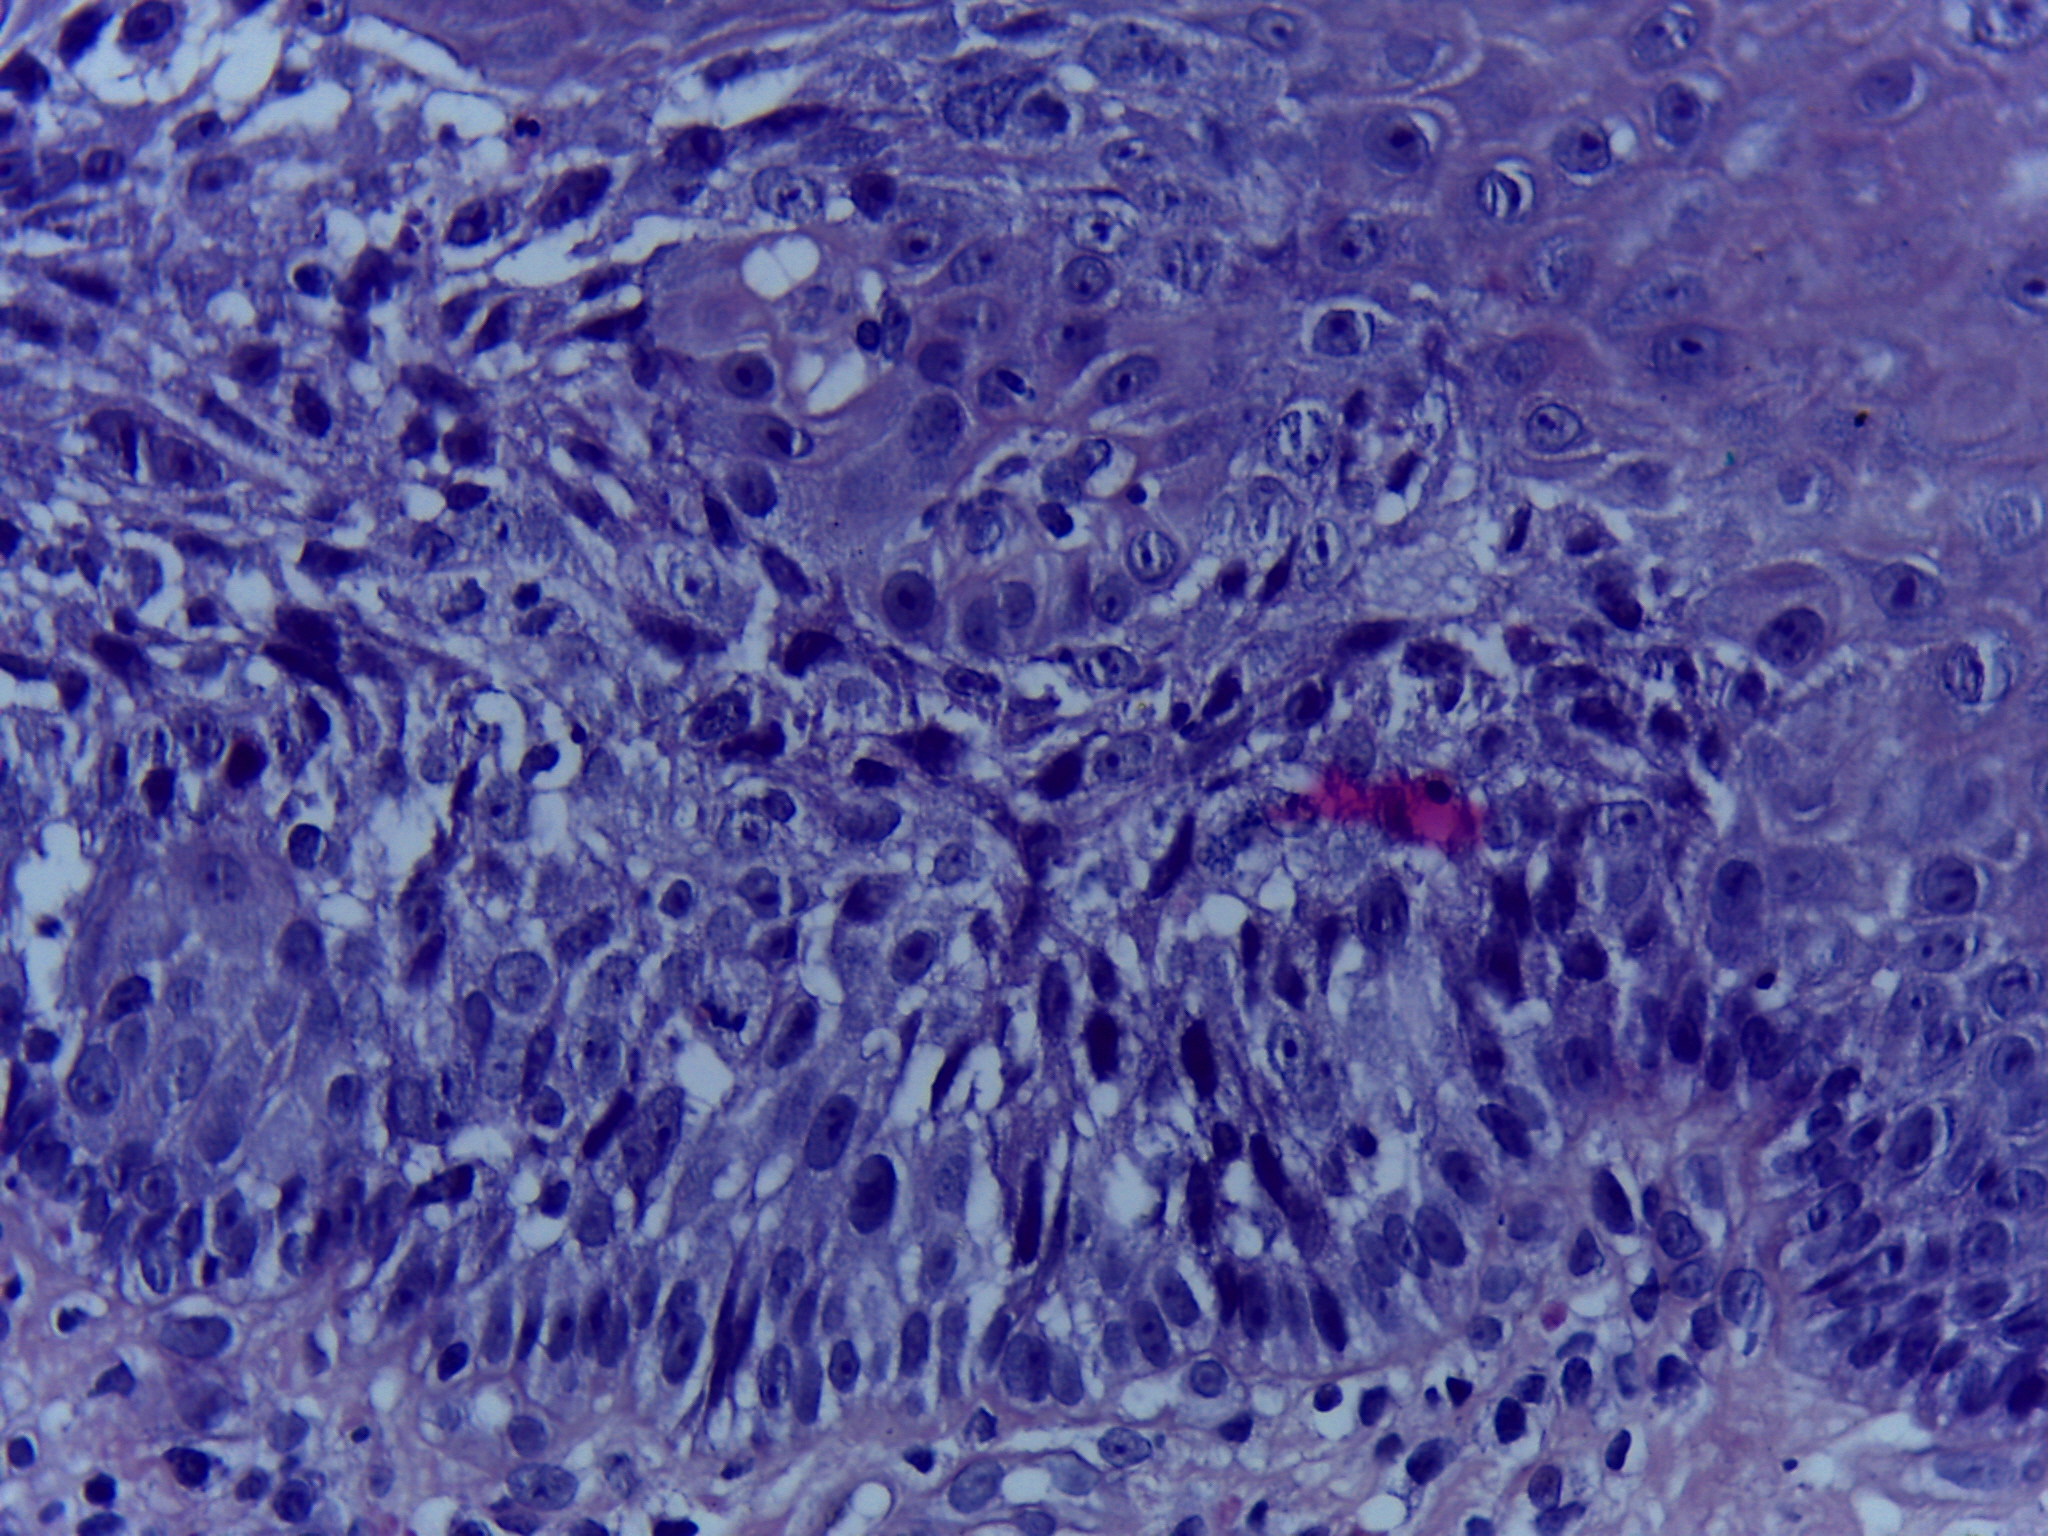
Diagnosis: OSCC